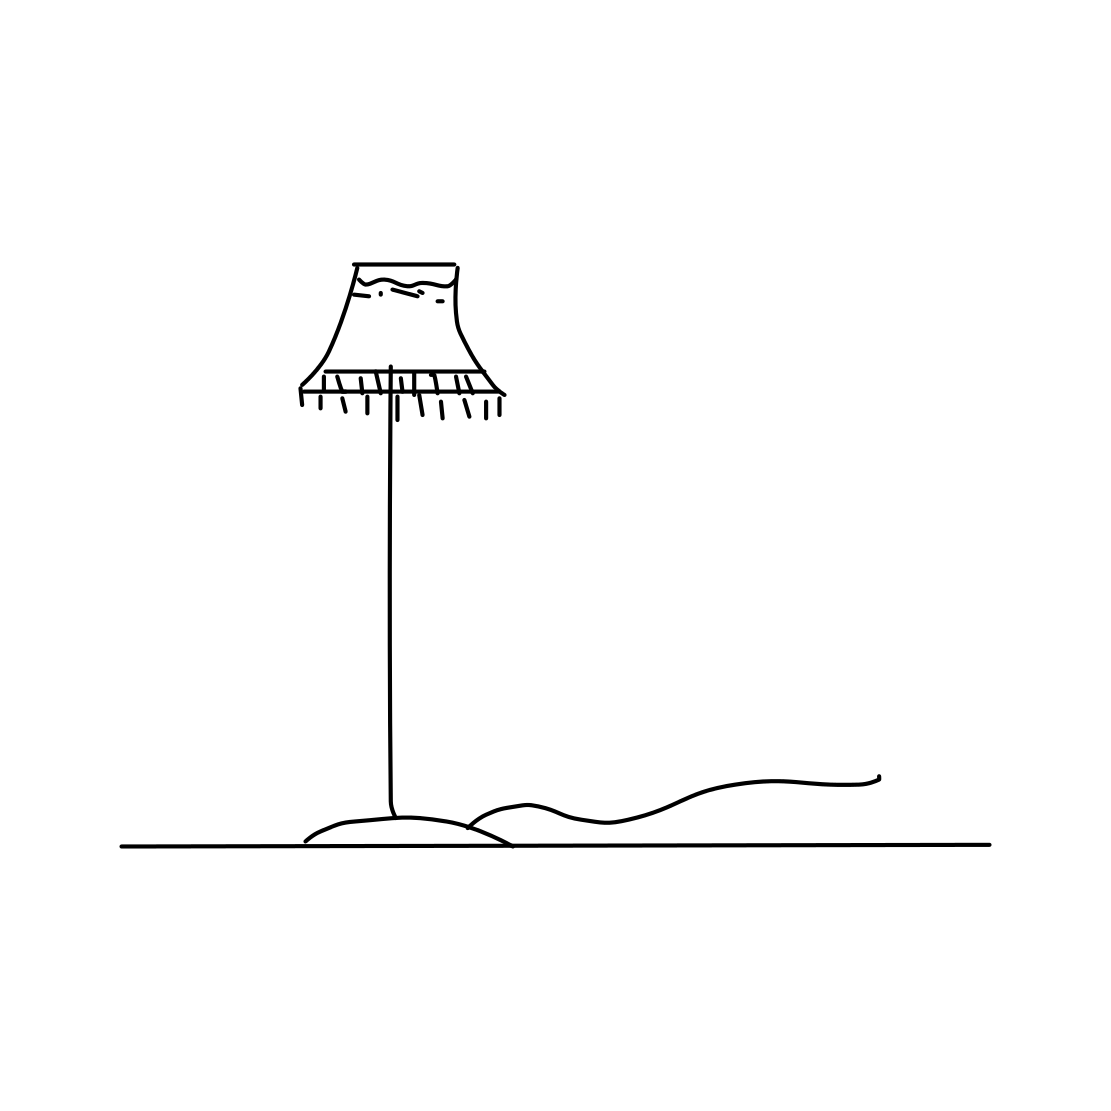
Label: floor lamp